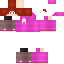
A female human skin with pale skin, wearing brown long hair dressed in a purple hoodie and brown pants, featuring a closed mouth.